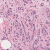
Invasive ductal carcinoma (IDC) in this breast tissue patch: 1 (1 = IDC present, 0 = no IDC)